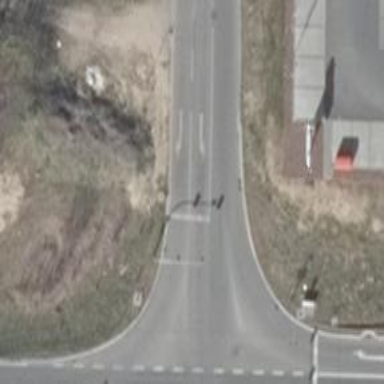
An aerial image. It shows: Road with traffic signals.